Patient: sex M, age 61
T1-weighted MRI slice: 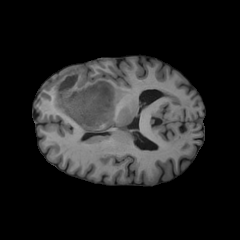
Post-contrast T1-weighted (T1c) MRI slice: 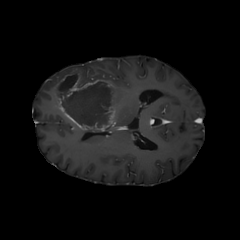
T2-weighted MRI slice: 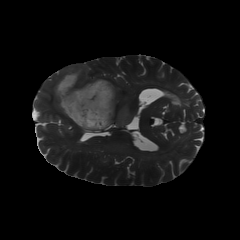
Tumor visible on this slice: yes
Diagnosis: Glioblastoma, IDH-wildtype
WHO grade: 4